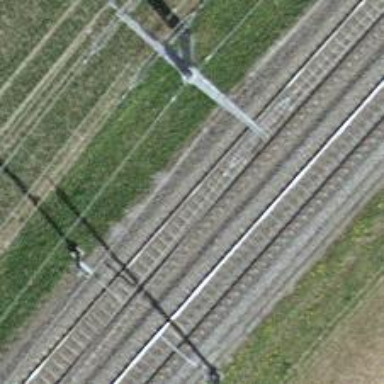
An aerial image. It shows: Single railway track with electrified contact line.